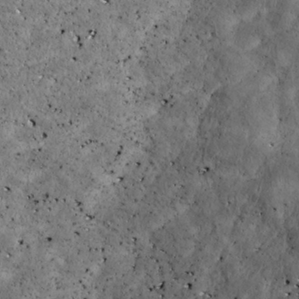
Label: non_frost